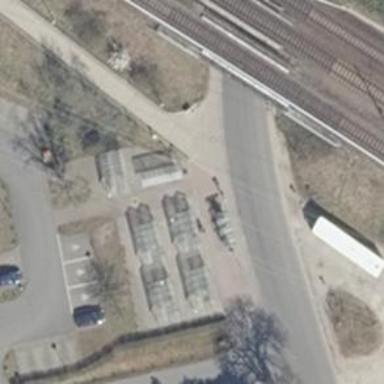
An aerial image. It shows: Concrete footway with ramp.